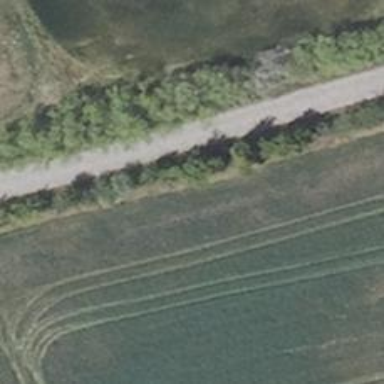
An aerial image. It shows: Row of deciduous broadleaved trees.